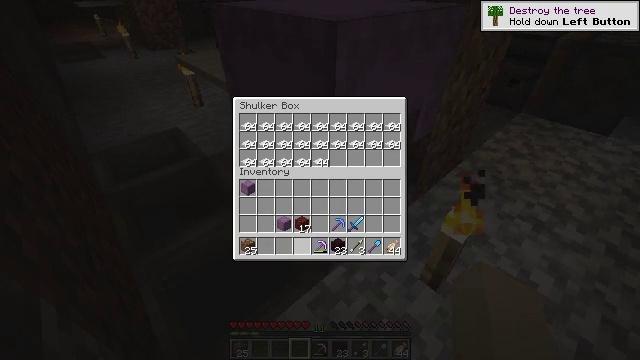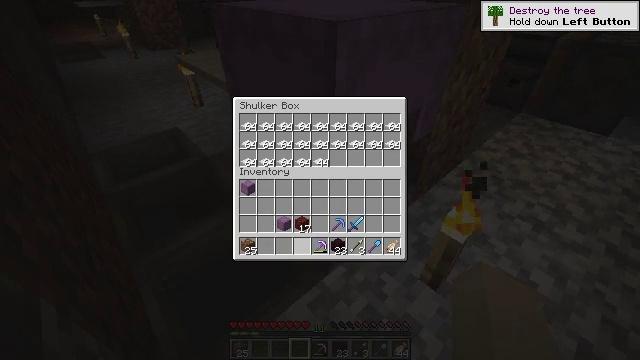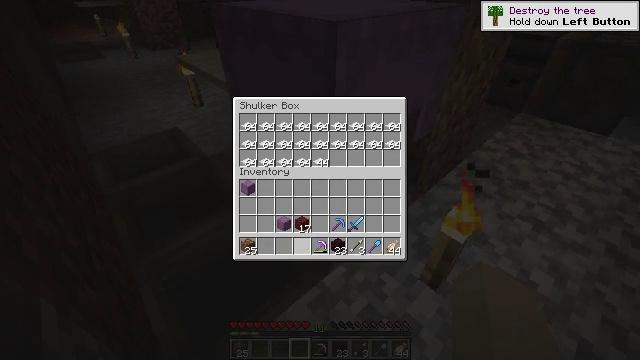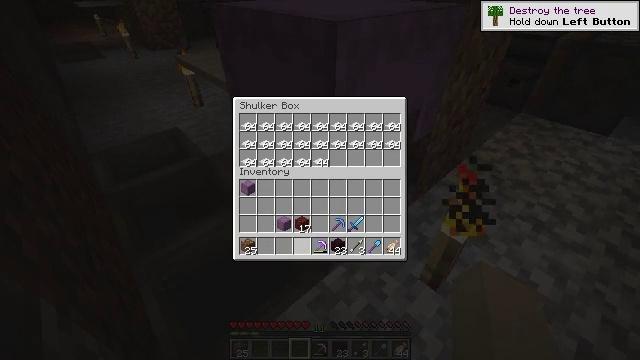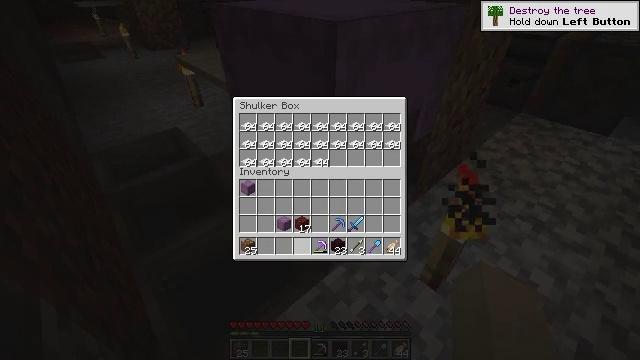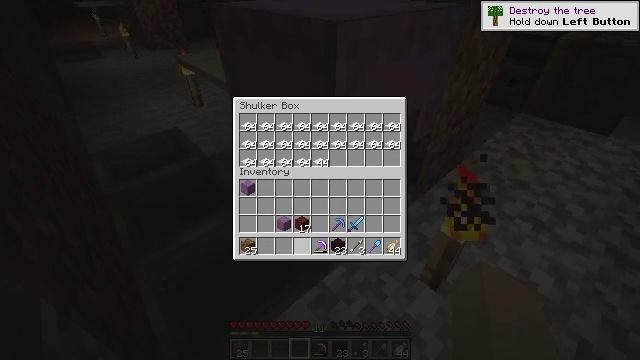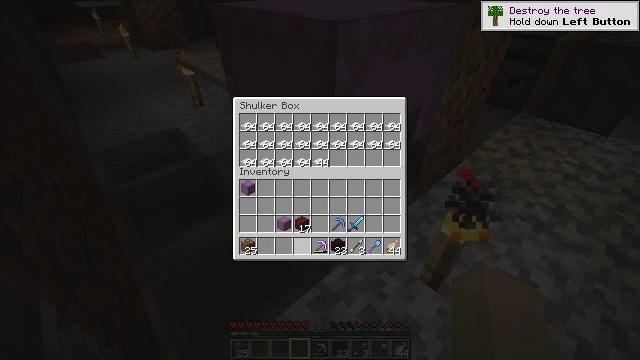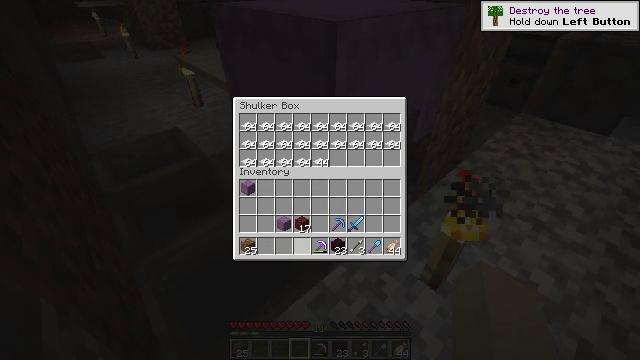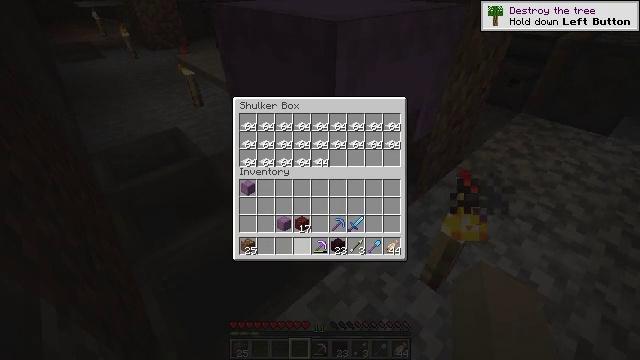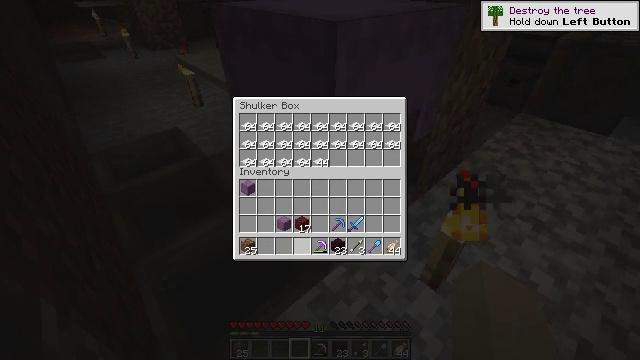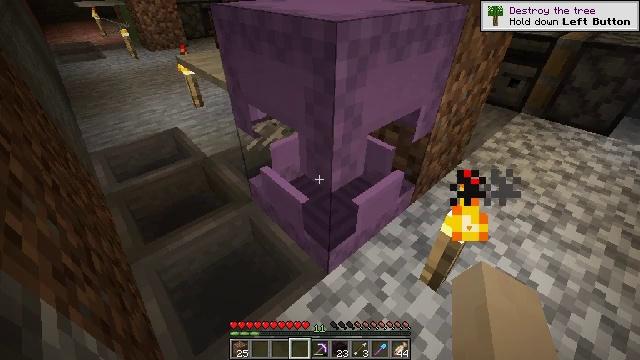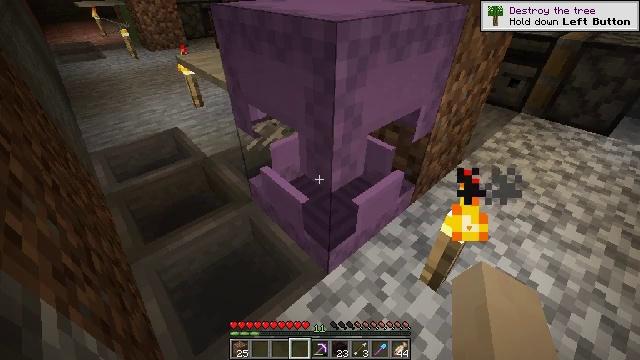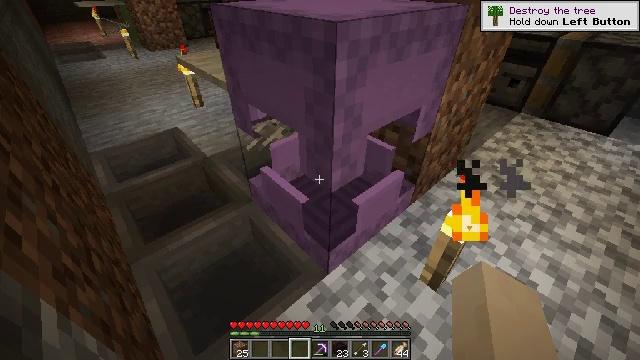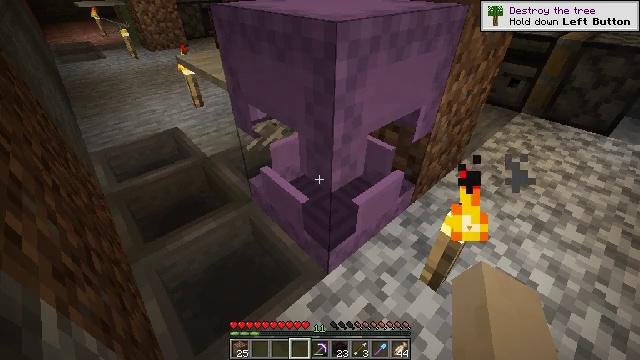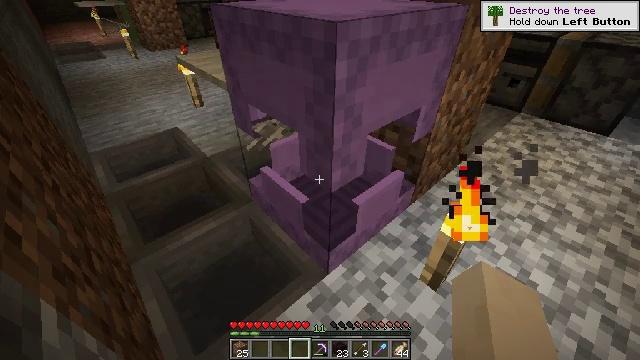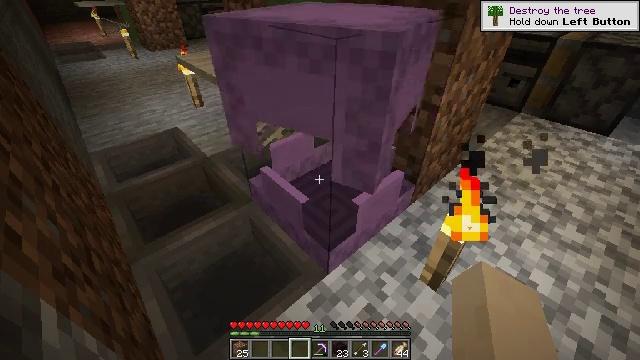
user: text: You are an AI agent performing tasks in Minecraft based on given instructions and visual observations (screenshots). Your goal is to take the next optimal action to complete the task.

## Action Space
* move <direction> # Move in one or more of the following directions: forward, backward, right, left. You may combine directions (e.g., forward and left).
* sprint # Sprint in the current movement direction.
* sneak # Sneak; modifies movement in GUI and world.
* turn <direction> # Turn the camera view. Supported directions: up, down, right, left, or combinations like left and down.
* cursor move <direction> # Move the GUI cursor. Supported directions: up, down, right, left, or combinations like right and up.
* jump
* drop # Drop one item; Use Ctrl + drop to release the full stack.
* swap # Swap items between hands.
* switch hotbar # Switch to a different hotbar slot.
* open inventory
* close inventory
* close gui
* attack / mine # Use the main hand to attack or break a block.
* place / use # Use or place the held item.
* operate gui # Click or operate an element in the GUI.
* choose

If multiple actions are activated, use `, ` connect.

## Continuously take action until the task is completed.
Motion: motion action
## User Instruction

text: Retrieve the shulker box into the inventory.
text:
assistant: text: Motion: no_op
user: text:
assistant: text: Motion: no_op
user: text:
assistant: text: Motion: no_op
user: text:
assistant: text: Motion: no_op
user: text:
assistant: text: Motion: no_op
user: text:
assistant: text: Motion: no_op
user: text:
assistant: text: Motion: no_op
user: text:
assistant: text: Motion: no_op
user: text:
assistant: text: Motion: no_op
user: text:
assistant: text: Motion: close inventory
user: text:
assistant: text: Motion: close inventory
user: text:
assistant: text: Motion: close inventory
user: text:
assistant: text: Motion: no_op
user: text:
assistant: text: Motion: no_op
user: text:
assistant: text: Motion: no_op
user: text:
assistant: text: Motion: no_op
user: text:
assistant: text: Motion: no_op
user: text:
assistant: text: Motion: turn left
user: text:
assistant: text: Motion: no_op
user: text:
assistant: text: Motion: move left, turn left
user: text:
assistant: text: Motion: move forward and move left, turn left
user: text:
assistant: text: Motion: move forward and move left, turn down
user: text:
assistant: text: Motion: move forward and move left, turn right and down
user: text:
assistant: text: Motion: turn right
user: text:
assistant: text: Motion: turn right
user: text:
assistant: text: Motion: turn right
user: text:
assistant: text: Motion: turn left
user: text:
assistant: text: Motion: turn up
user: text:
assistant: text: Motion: no_op
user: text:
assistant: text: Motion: no_op